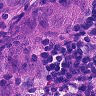
Metastatic tissue present: yes